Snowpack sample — Snodgrass Mountain, Crested Butte, Colorado (2/4/25, 12:06 PM MST)
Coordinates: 38.923, -106.968
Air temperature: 35 °F
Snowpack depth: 80 cm
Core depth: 60 cm
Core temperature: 32 °F
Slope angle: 14°, slope face: 78°
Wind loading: low
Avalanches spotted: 0
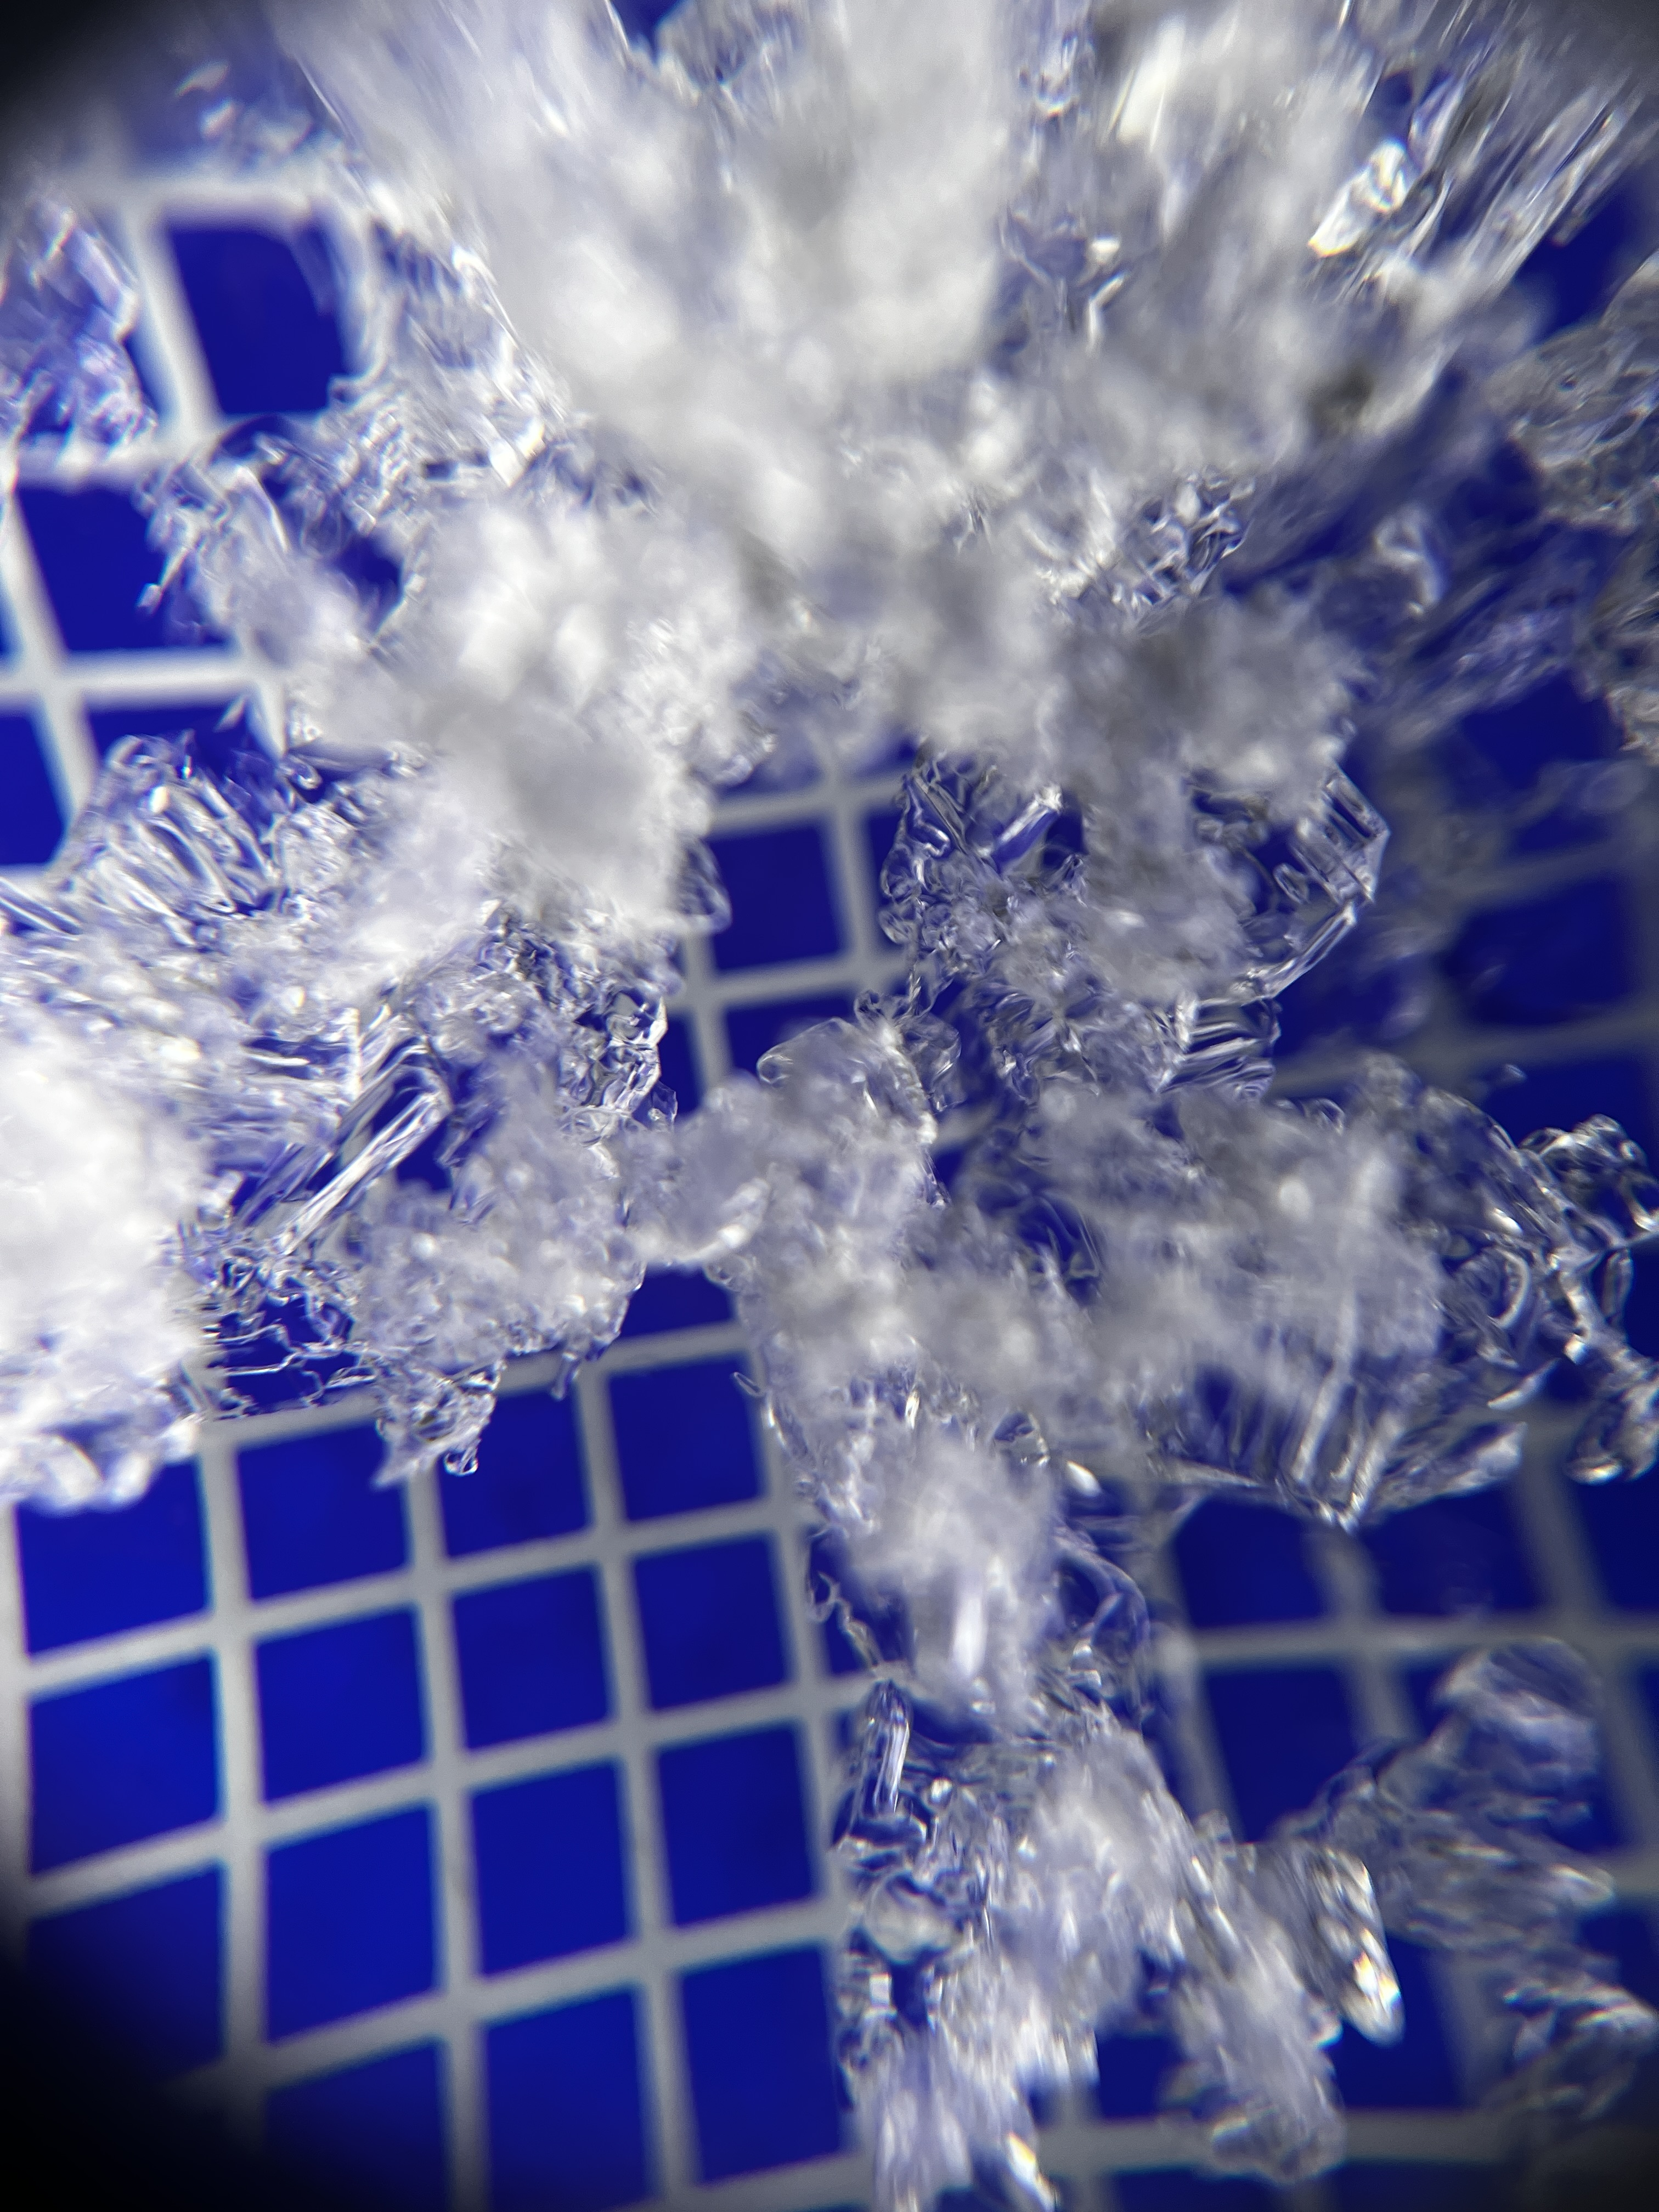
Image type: magnified_profile
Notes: No avalanches nearby, unusually warm weather for the last month reported by residents, Collected 25 yards from treeline